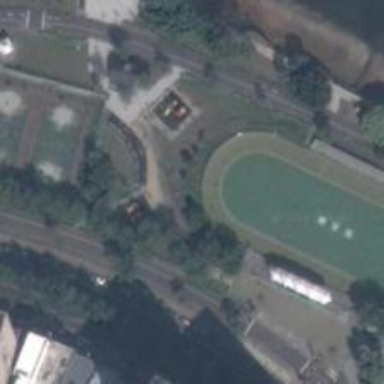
The area near the river is made up of a dark green football field and three tennis courts .